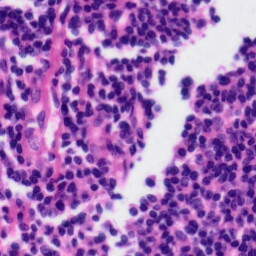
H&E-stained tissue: Tonsil